Interaction volume radius: 10 \u00c5
Interaction volume height: 35 \u00c5
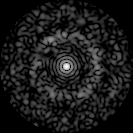
Disorder parameter: 0.8411